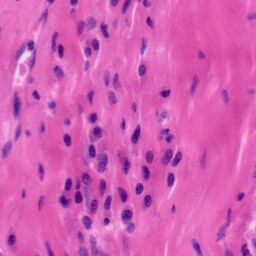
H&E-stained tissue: Tonsil